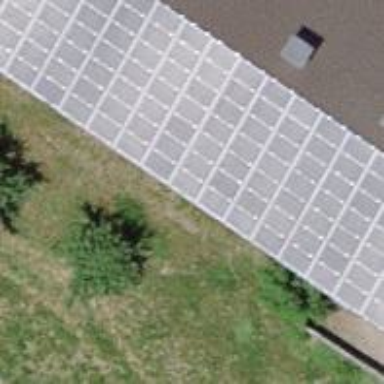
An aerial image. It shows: Solar power generator using photovoltaic method with solar photovoltaic panel types.